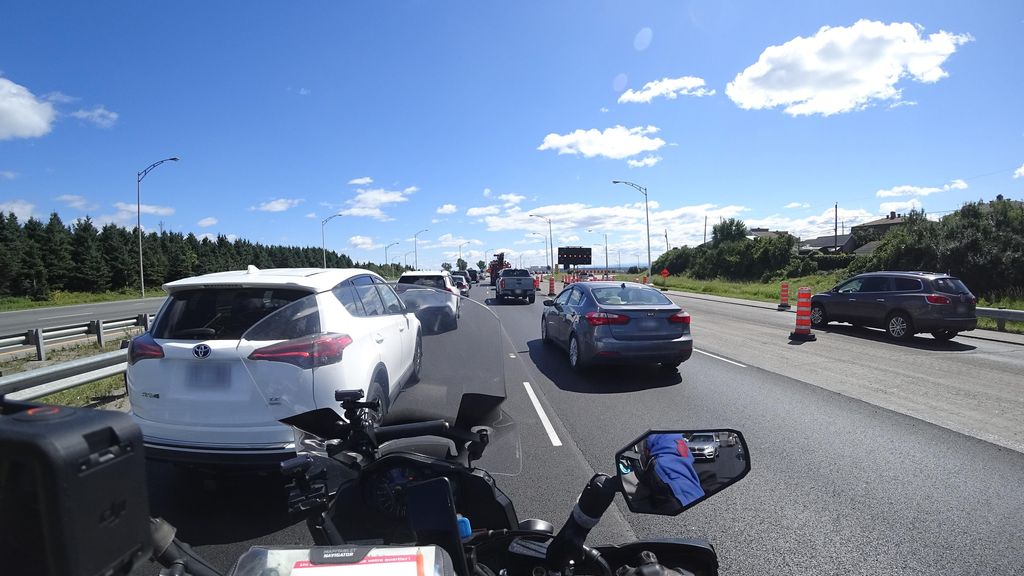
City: quebec_city